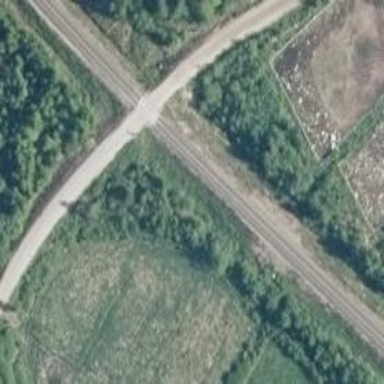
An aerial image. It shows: Abandoned halt.